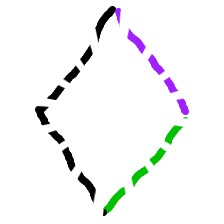
Shape: rhombus